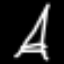
Label: The Eiffel Tower